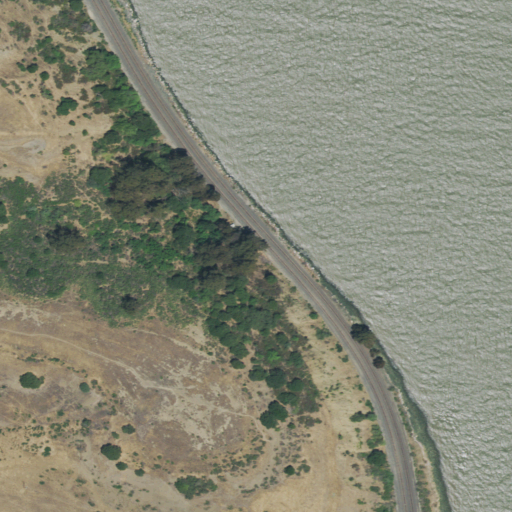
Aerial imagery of cape in California named Point Carquinez containing open water, open development, low intensity development, shrub, medium intensity development, and grassland